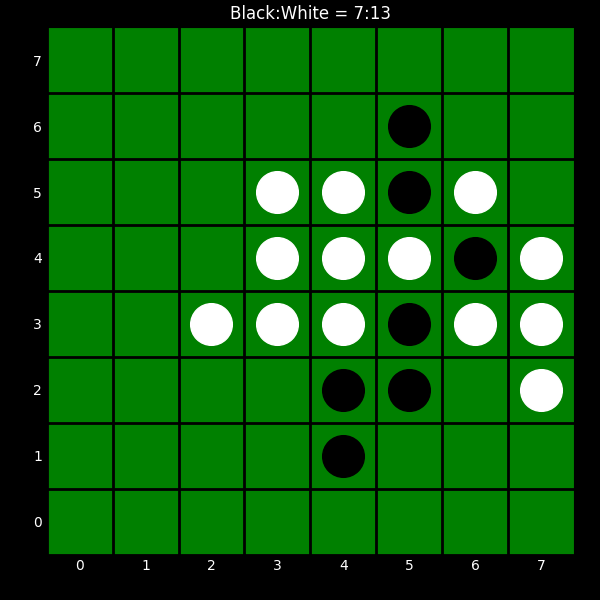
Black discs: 7
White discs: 13